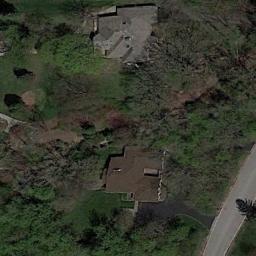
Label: sparse_residential